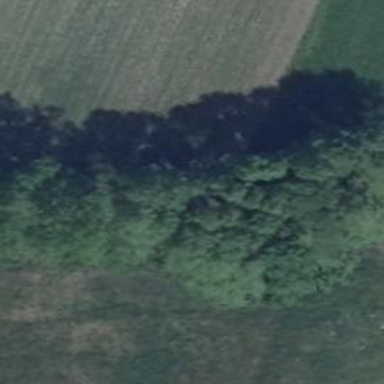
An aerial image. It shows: Row of deciduous broadleaved trees.